Field crop: maize
Growth stage: 2
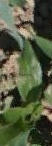
Species: maize